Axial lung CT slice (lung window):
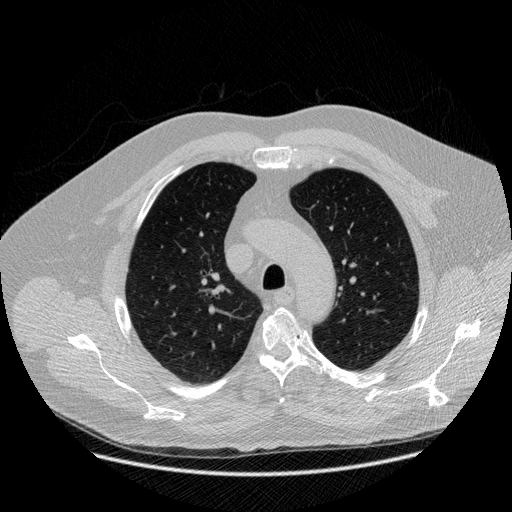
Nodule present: no